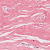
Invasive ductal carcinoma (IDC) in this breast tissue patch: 0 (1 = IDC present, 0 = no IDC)